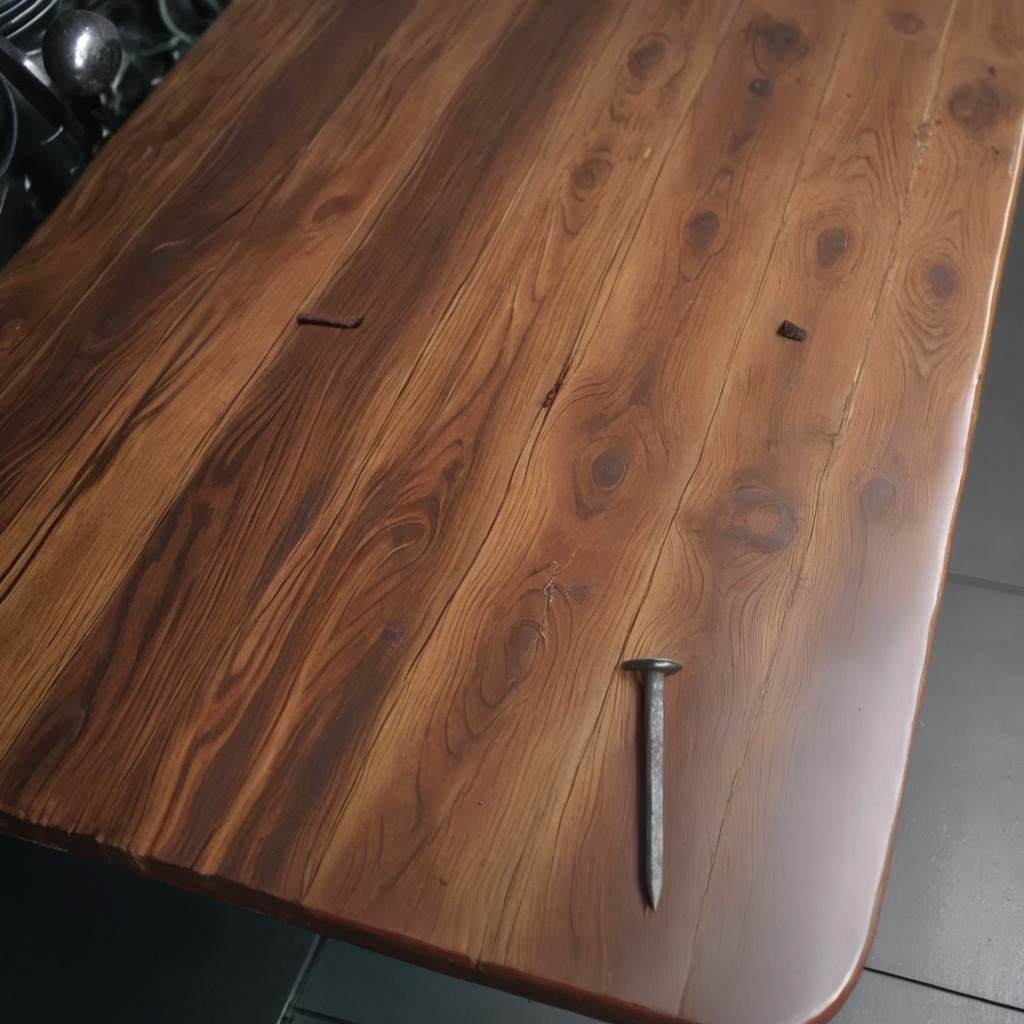
A nail is lying on the wooden table.